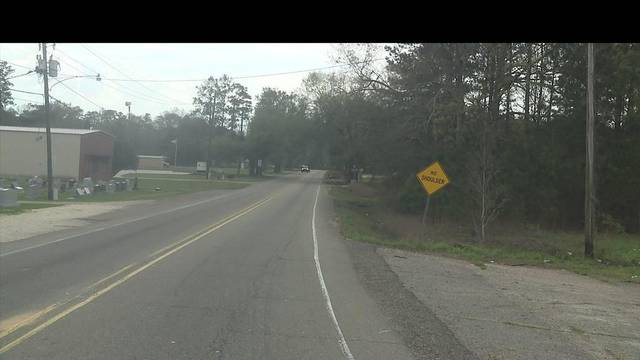
Region: United States
Coordinates: 30.794, -89.88